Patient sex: F
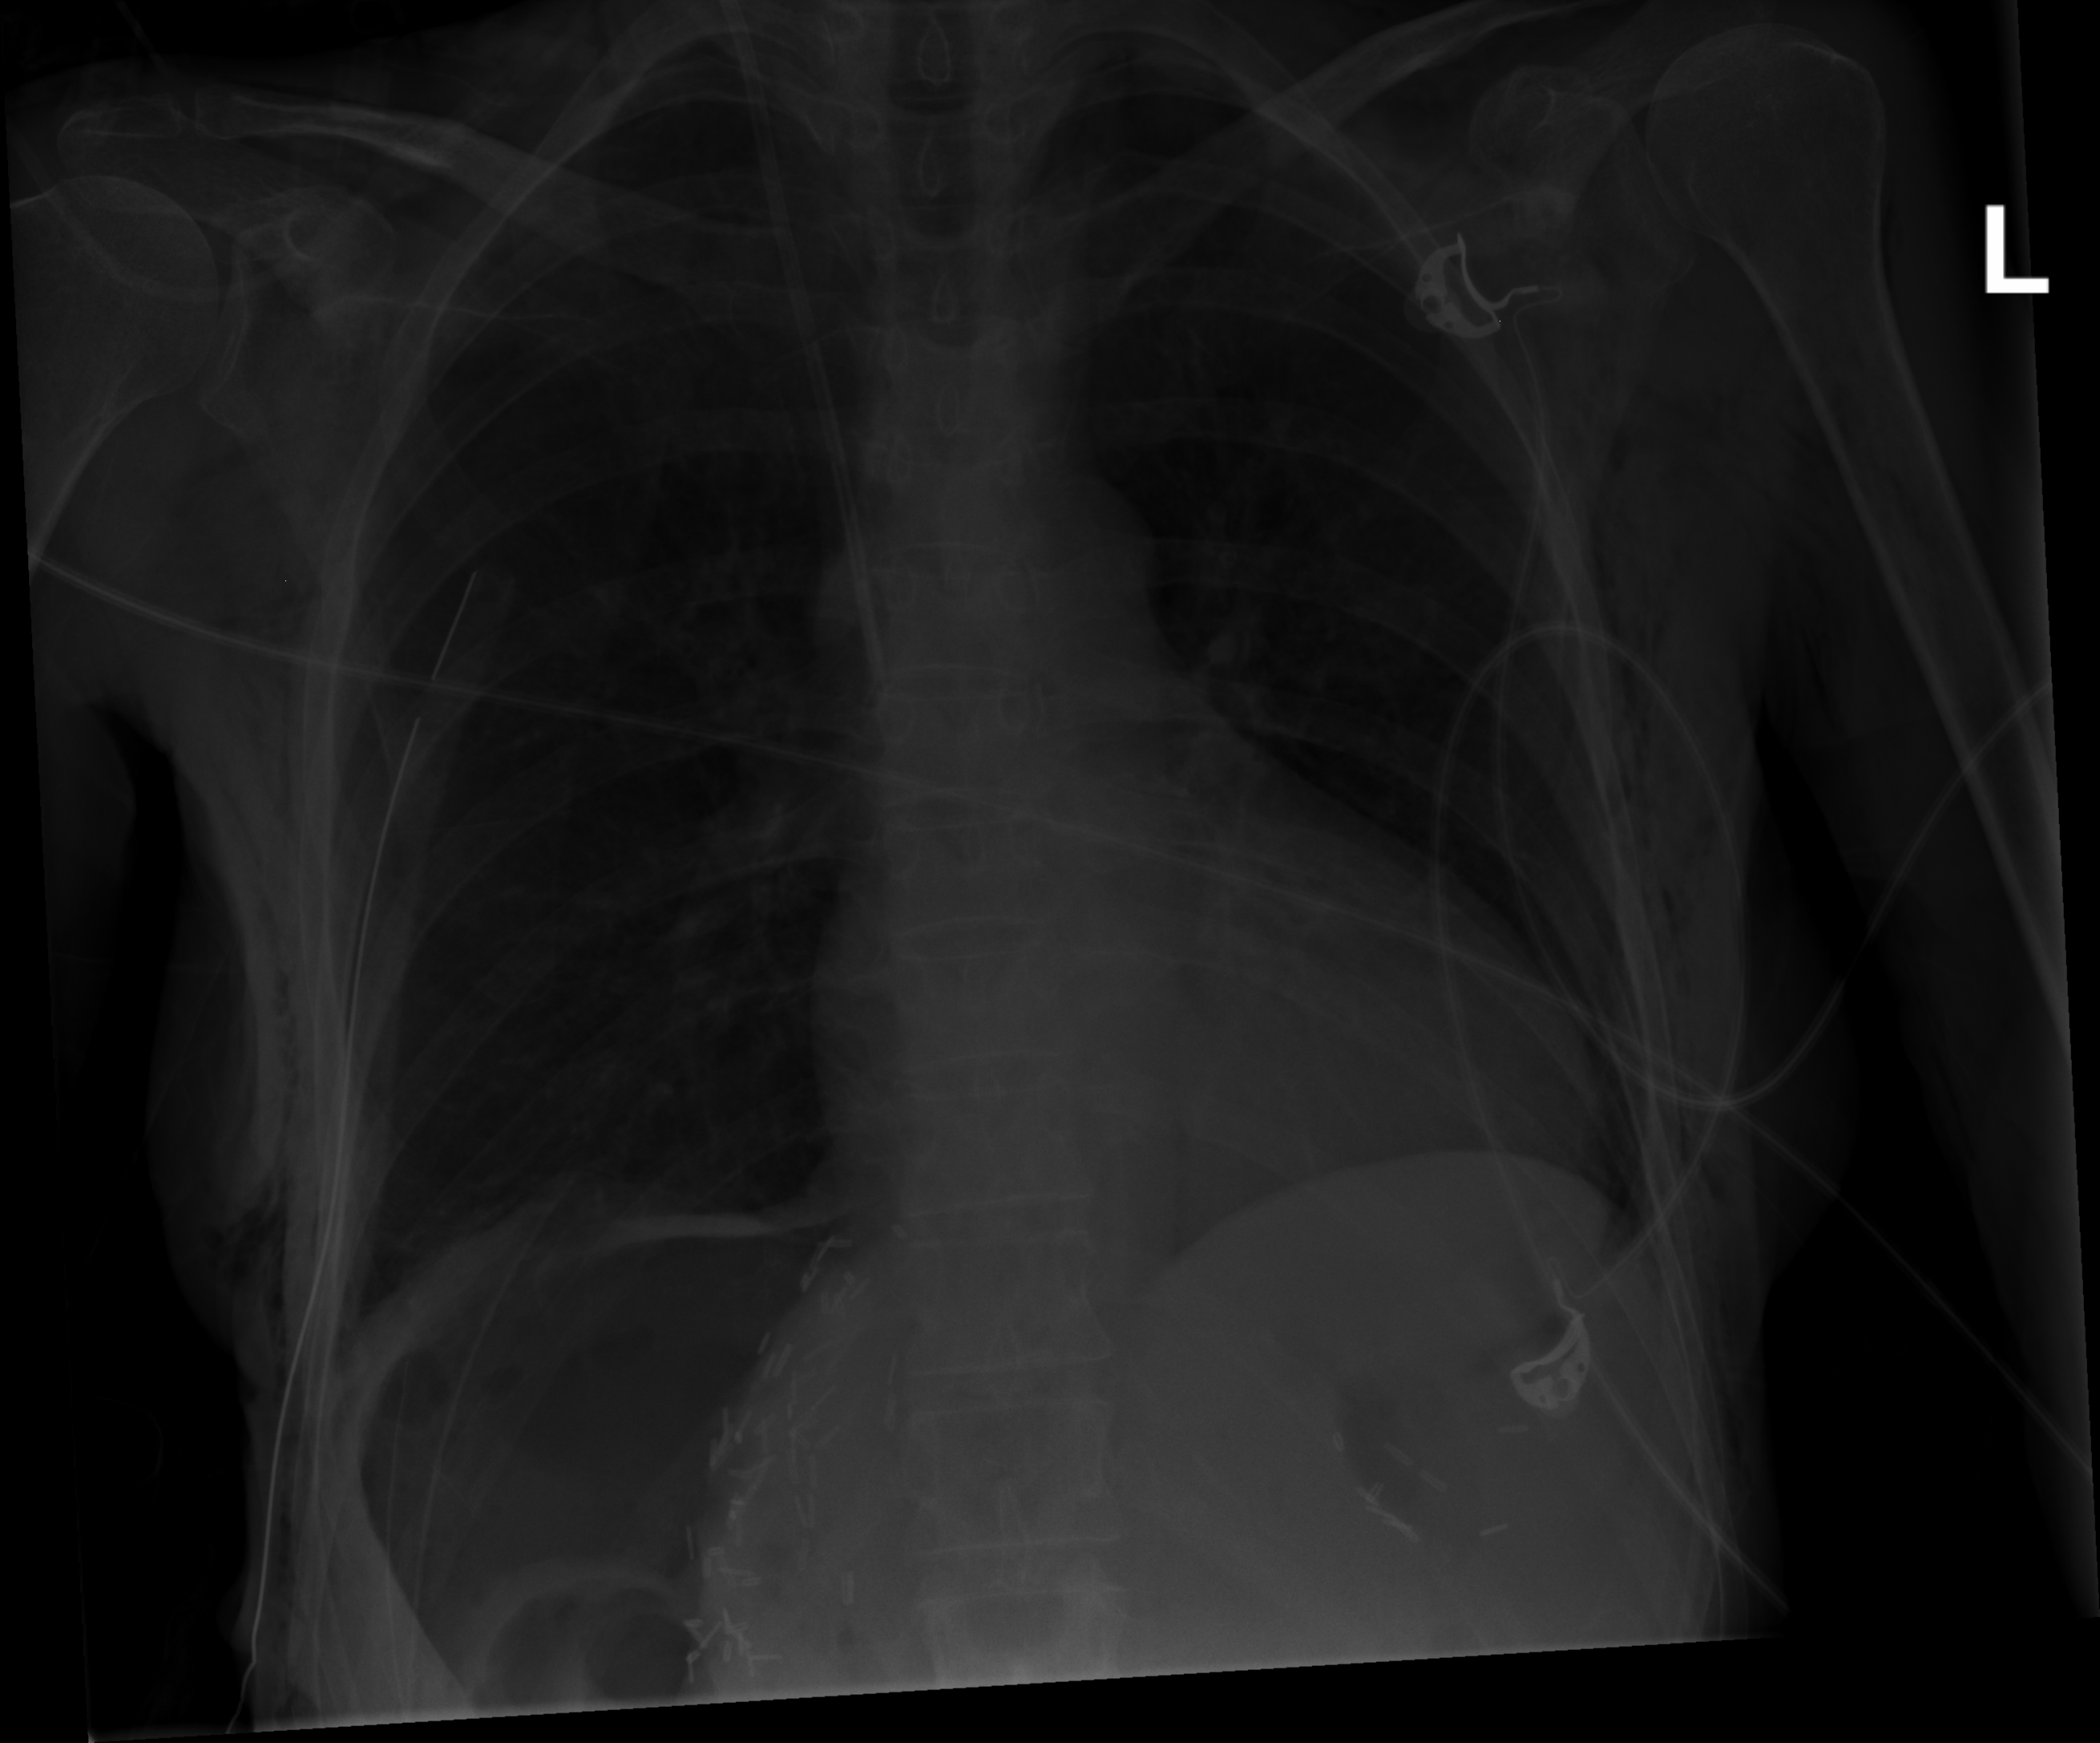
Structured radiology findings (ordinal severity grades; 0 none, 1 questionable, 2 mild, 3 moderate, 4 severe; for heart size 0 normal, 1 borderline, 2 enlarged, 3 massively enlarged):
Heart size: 1
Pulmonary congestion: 0
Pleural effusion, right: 0
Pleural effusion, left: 0
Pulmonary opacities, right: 0
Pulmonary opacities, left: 0
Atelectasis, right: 2
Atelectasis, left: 0